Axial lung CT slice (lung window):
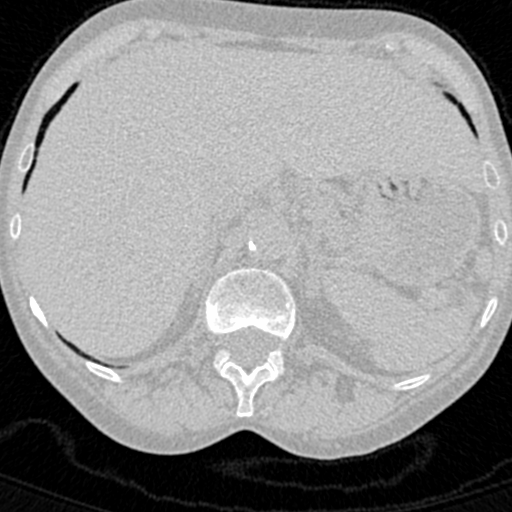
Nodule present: no